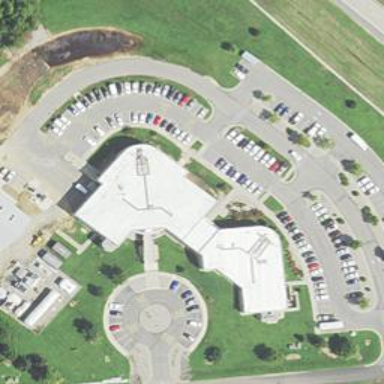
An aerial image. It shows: Government office.